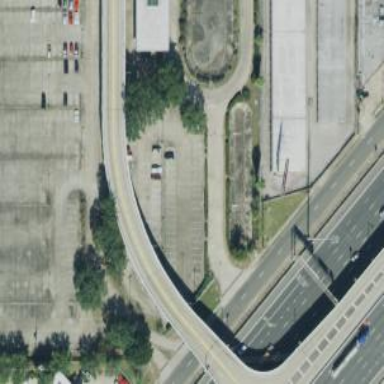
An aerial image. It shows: Busway road.